Brain MRI, t1w sequence, axial 2D slice.
Patient: age 42, sex F, weight 95 kg, height 1.95 m
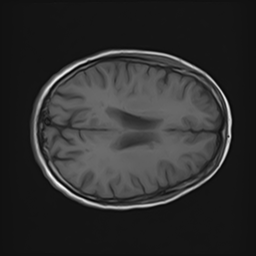